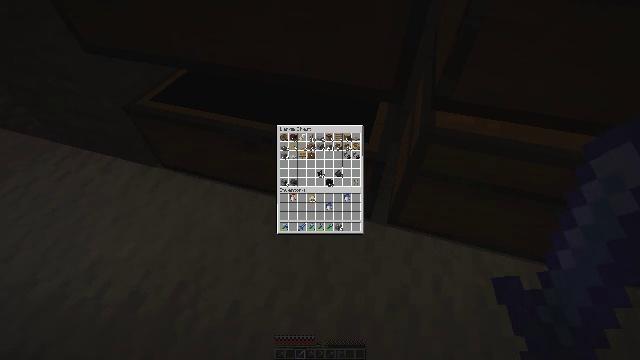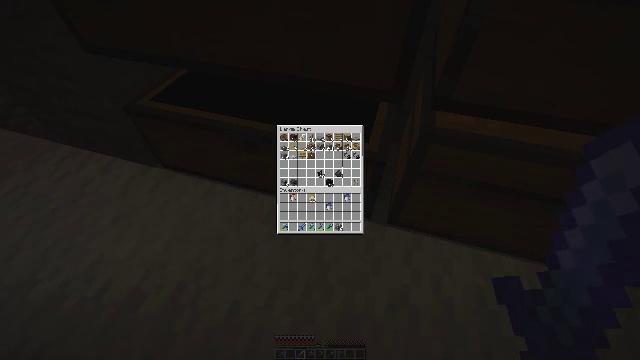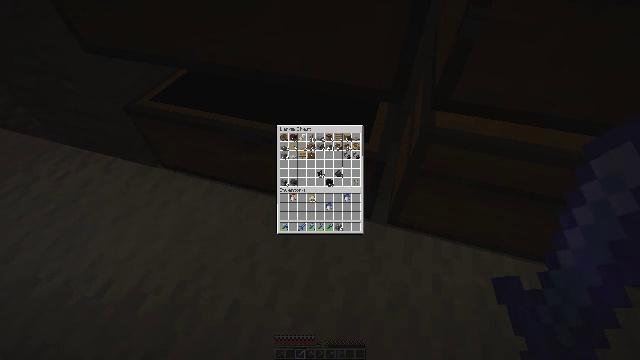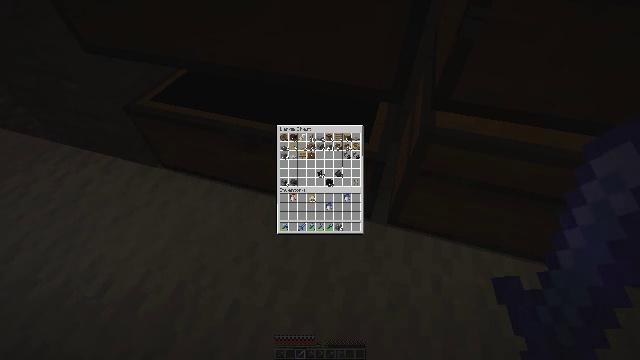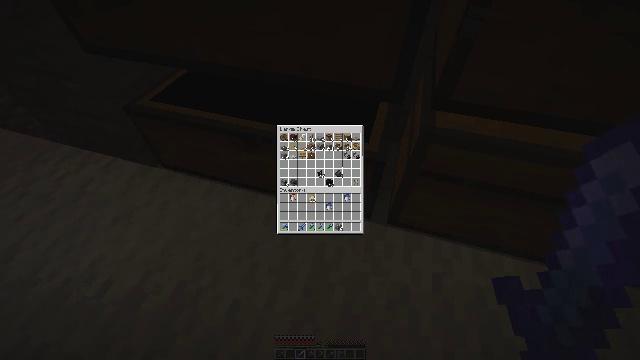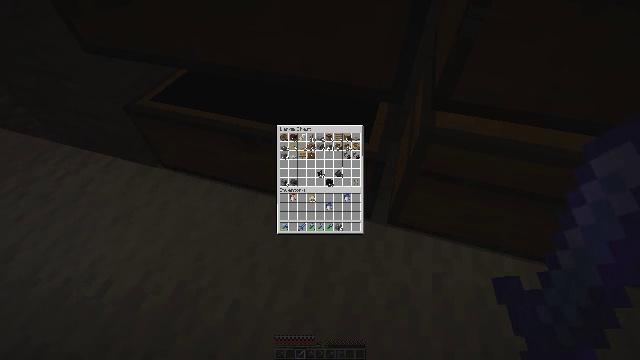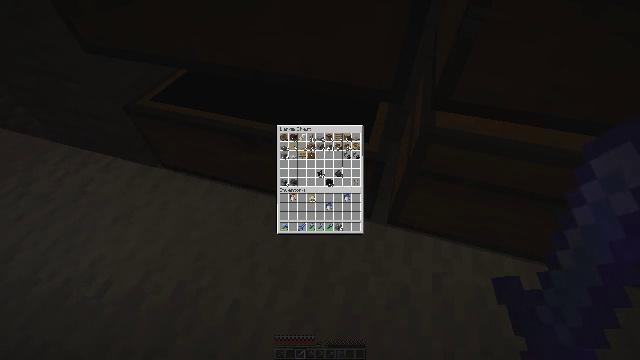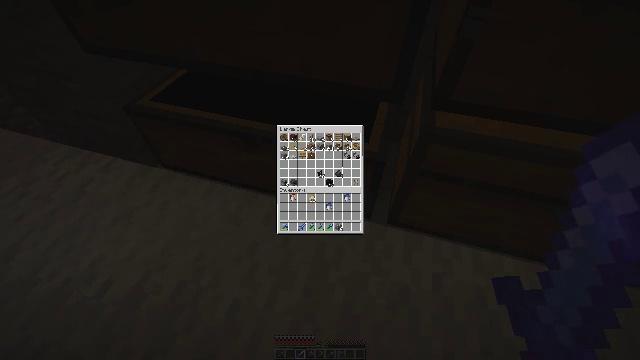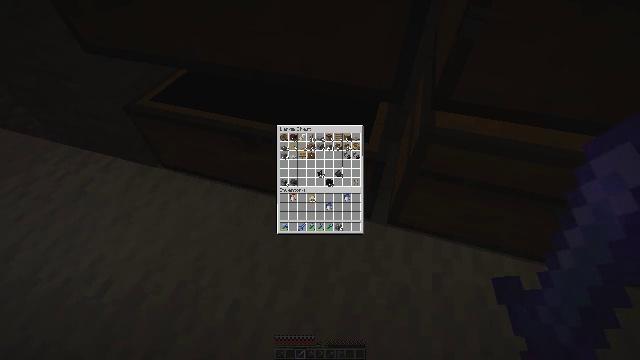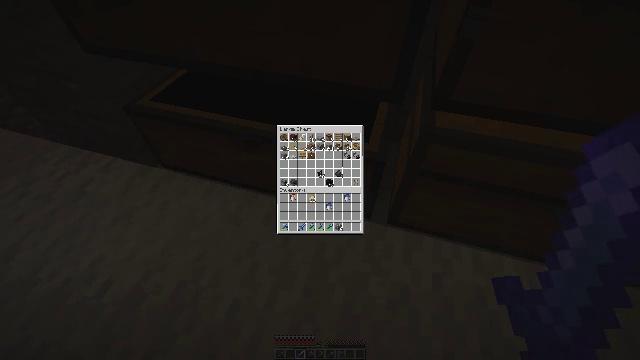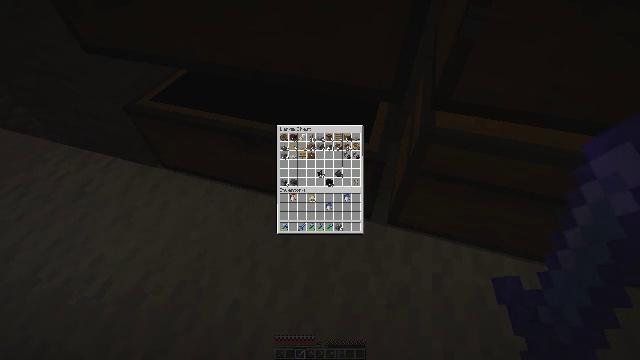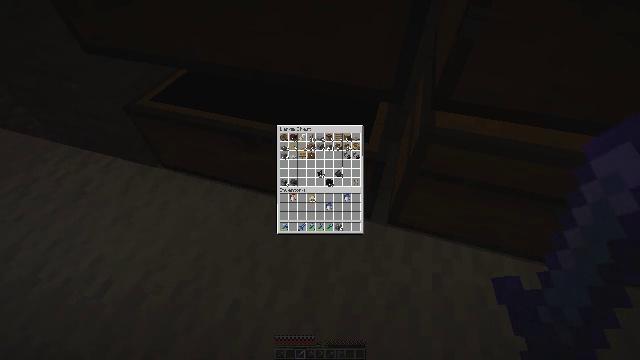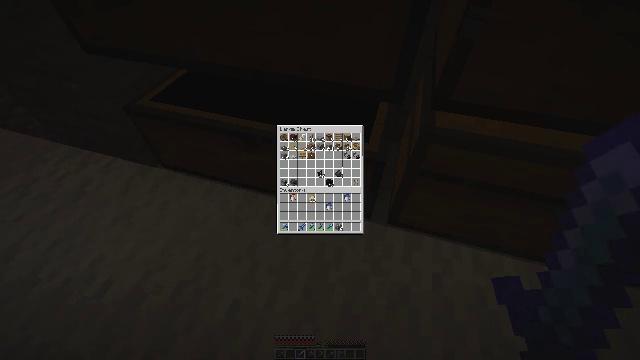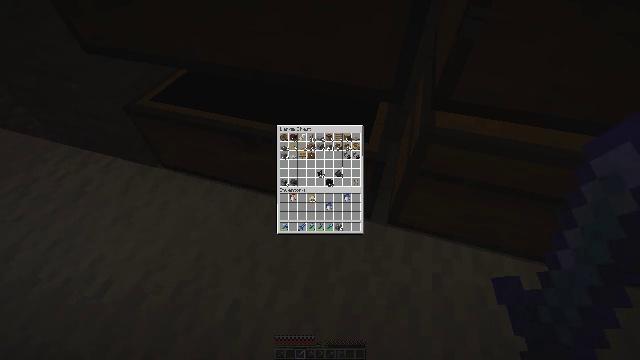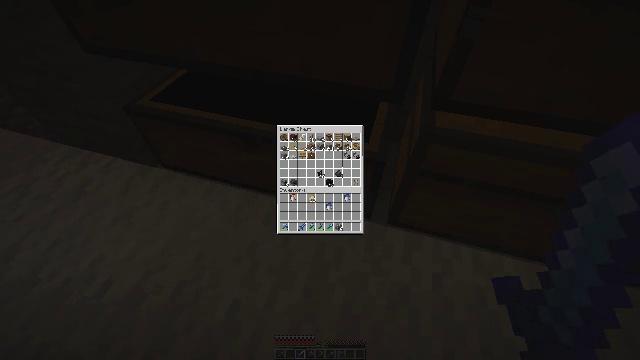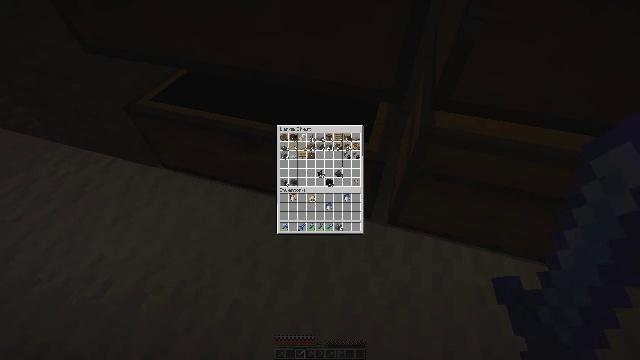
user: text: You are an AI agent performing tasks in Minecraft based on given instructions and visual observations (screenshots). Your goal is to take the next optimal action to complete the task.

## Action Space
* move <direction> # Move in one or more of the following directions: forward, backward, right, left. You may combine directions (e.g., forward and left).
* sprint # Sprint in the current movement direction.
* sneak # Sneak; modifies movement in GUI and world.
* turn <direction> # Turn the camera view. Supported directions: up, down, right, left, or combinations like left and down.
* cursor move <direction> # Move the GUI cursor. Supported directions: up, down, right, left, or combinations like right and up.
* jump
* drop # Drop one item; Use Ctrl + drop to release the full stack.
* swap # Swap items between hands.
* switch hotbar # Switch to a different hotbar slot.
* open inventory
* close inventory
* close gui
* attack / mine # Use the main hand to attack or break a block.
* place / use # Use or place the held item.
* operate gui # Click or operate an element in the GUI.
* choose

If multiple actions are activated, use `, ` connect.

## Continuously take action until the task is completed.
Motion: motion action
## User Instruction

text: Harvest vines off the surface.
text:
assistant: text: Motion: no_op
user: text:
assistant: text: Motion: no_op
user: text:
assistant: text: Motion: no_op
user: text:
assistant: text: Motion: no_op
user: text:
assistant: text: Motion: no_op
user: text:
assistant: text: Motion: no_op
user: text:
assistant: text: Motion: no_op
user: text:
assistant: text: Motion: no_op
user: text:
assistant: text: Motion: no_op
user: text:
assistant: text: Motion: no_op
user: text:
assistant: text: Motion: no_op
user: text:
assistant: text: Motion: no_op
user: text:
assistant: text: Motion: no_op
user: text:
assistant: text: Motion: no_op
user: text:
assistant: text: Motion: no_op
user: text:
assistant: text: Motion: no_op
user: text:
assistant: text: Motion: no_op
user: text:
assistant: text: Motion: no_op
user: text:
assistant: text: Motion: no_op
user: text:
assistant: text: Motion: no_op
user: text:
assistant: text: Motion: no_op
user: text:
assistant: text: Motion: no_op
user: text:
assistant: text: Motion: no_op
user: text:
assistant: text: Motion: no_op
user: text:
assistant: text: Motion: no_op
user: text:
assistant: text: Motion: no_op
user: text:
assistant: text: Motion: no_op
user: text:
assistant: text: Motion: no_op
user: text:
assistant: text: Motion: no_op
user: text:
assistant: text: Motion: no_op